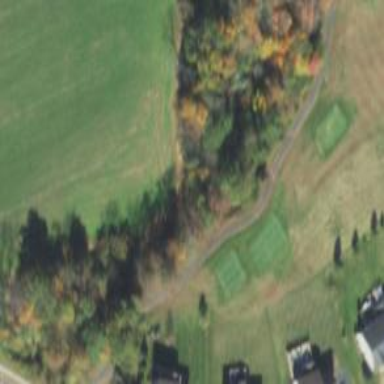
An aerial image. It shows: Grassy area designated as golf tee.